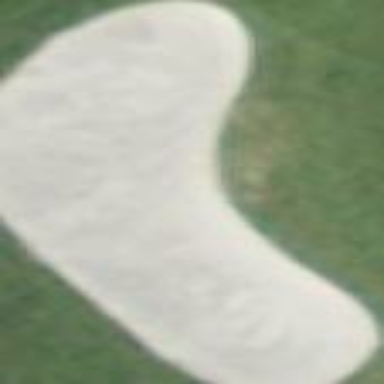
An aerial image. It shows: Sand bunker on golf course.